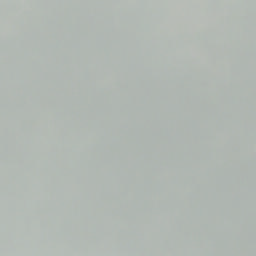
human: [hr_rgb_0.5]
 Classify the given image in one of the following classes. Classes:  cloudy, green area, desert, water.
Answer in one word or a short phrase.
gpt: cloudy